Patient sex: M
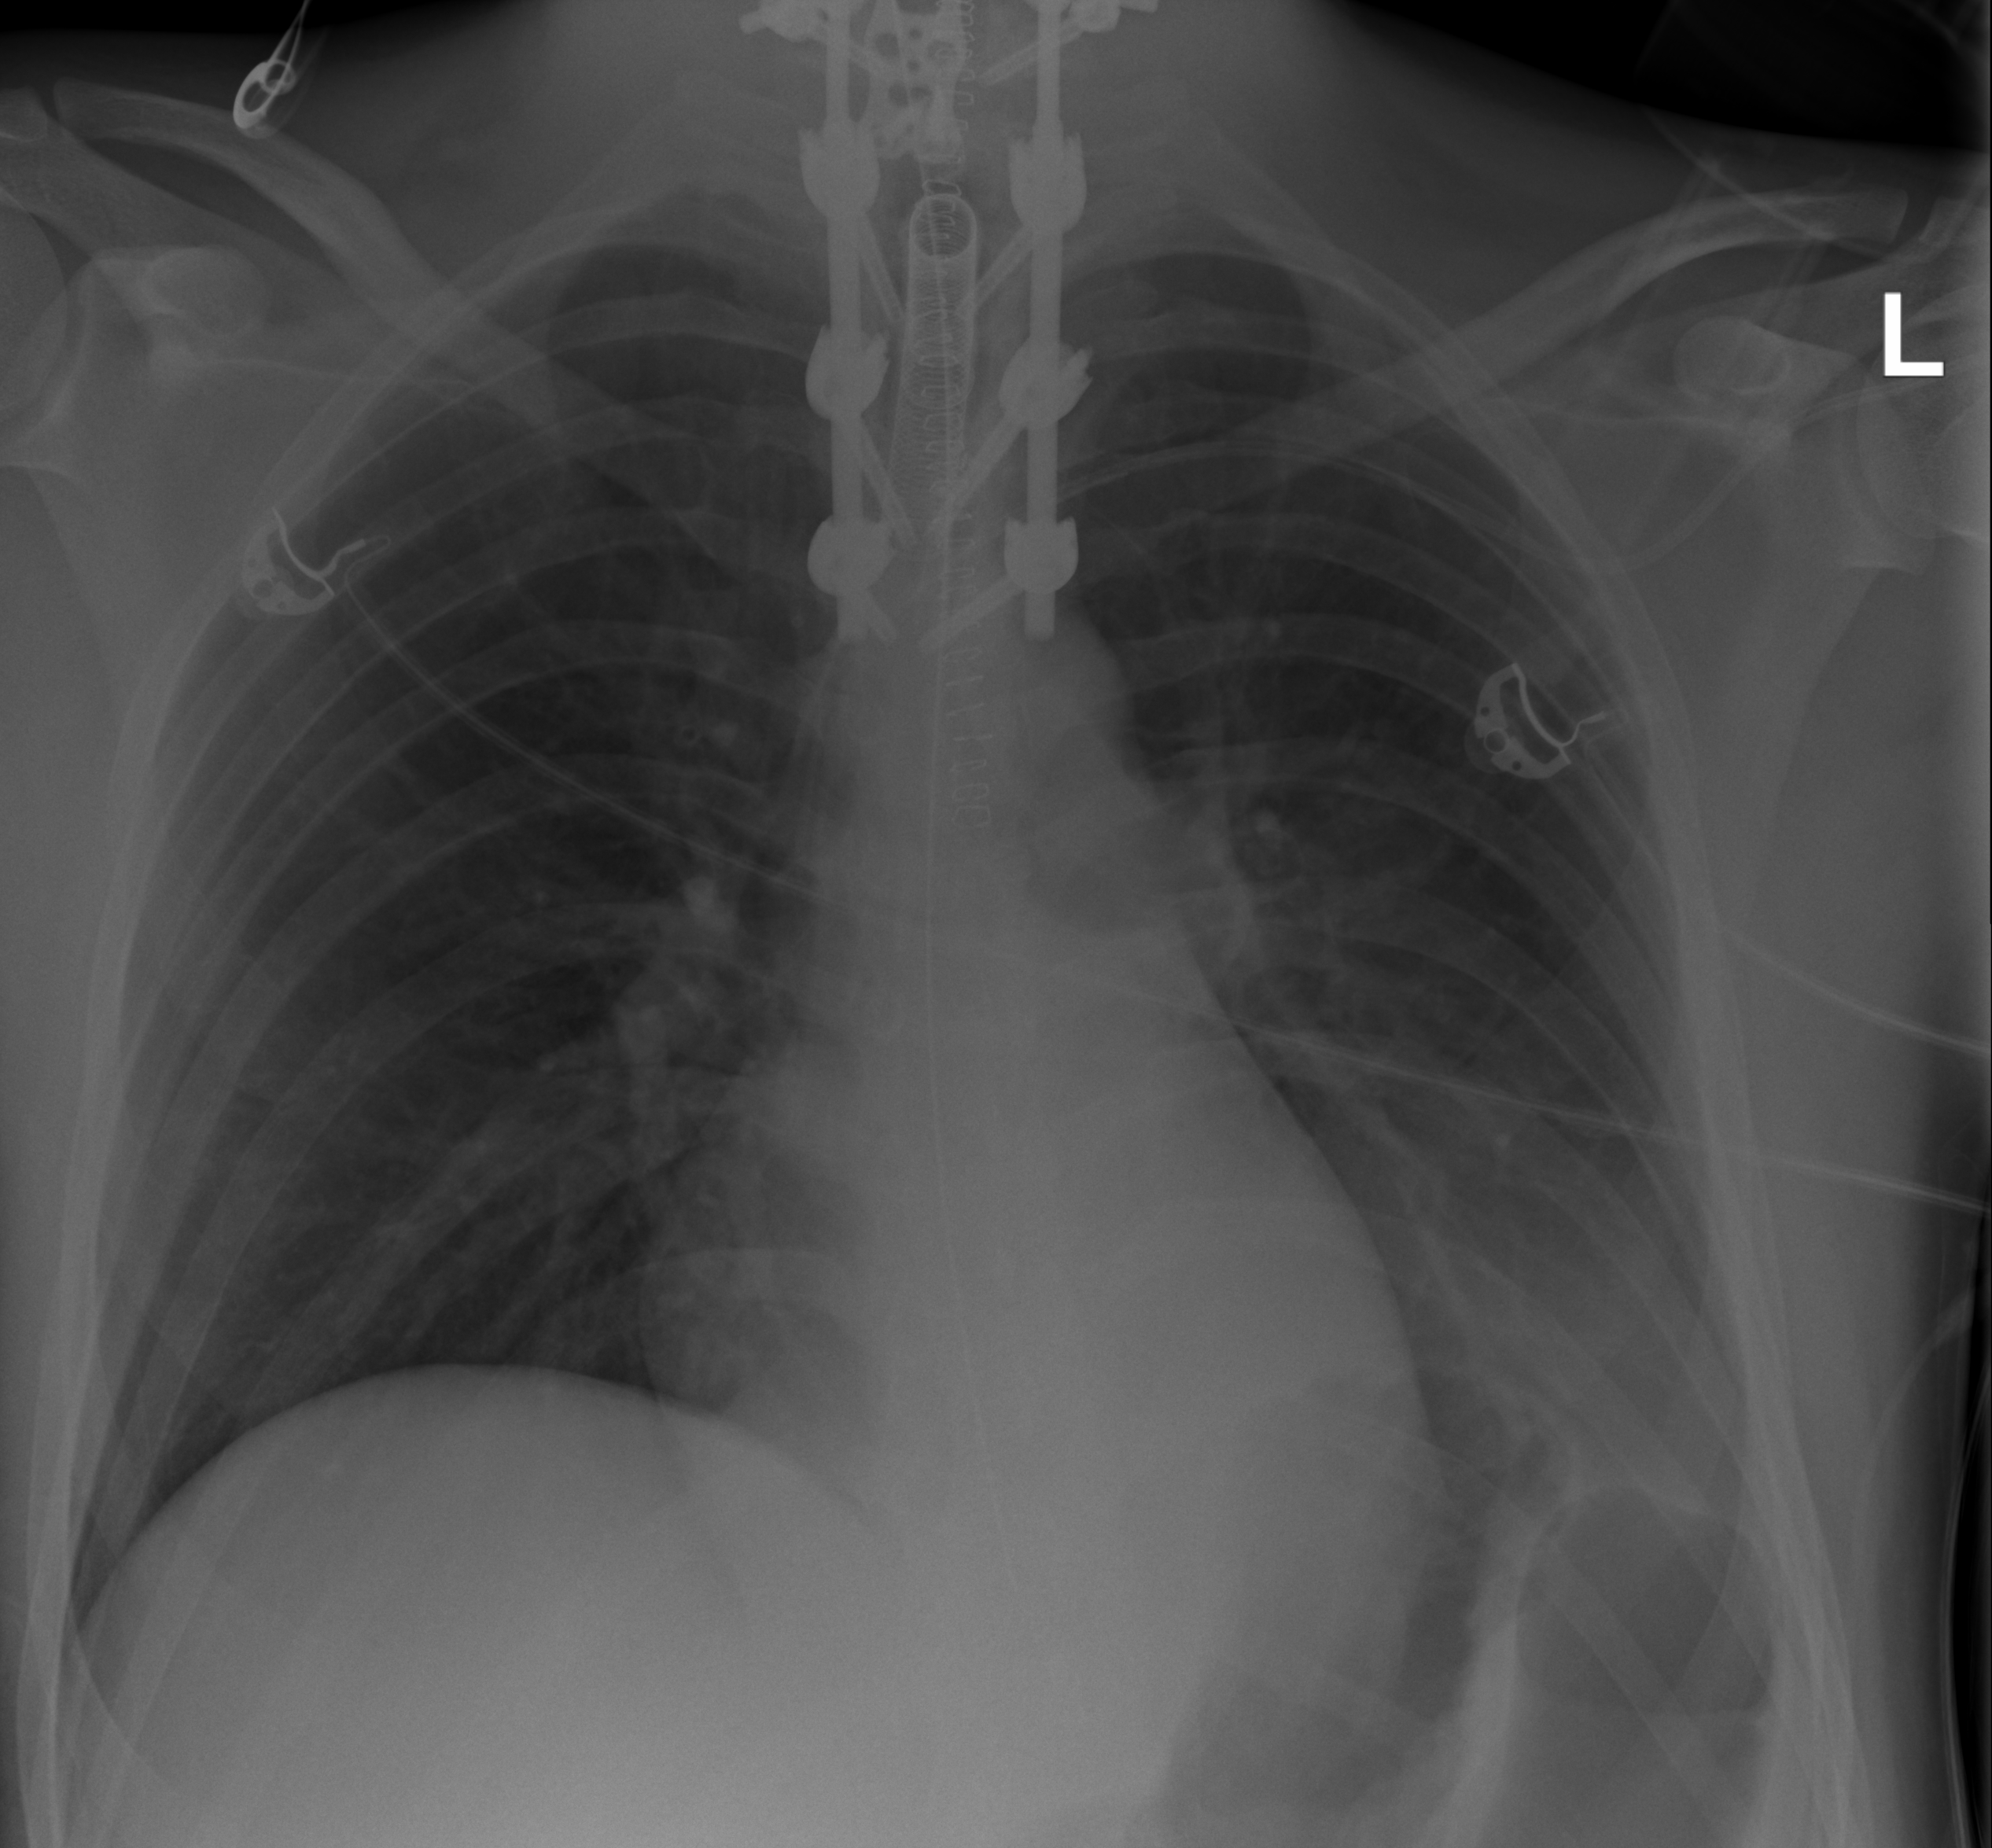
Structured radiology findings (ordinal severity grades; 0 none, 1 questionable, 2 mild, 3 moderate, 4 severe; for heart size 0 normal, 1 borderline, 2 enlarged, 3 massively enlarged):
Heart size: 0
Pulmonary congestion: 0
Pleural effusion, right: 0
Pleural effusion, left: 2
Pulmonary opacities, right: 0
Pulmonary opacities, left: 0
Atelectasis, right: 0
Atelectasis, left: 2